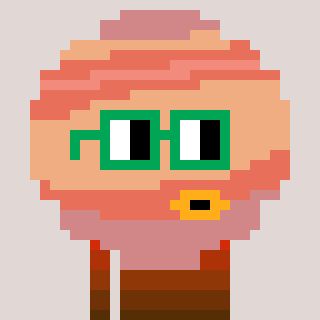
a pixel art character with square green glasses, a jupiter-shaped head and a grayscale-colored body on a warm background